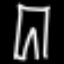
Label: pants